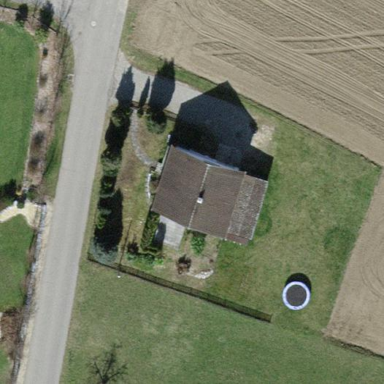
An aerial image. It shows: Detached building with gabled roof.